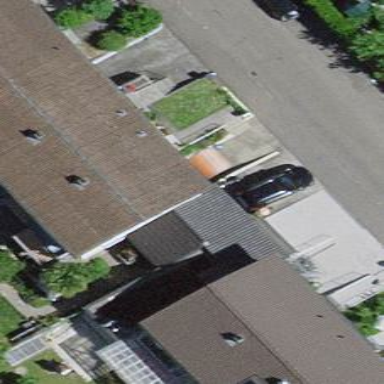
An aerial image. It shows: Terrace building.